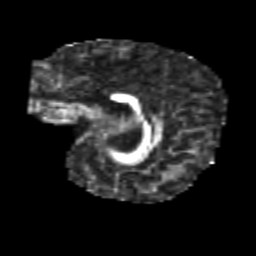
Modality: FA
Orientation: sagittal
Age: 6
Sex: female
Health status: healthy